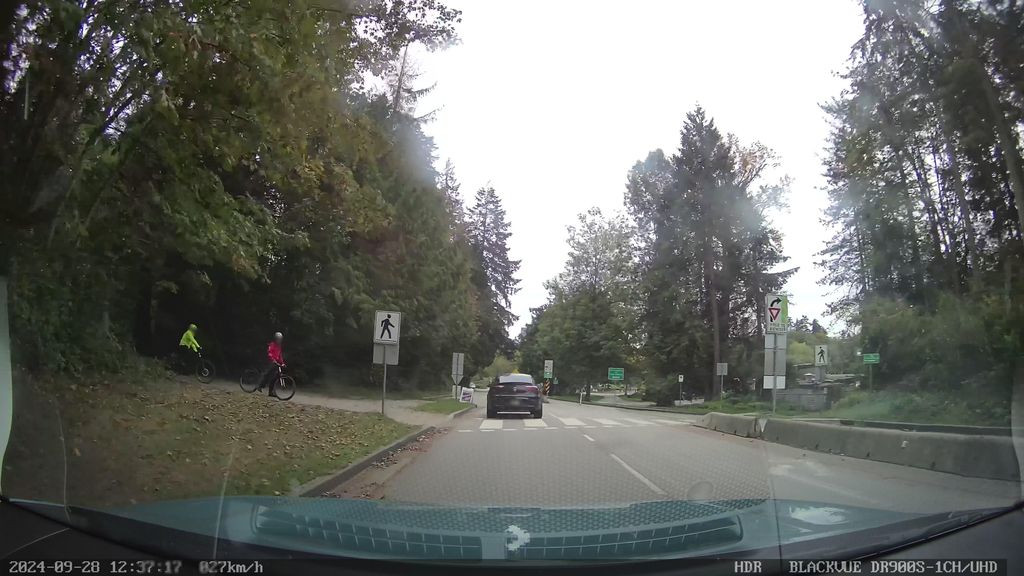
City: vancouver